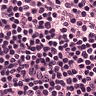
Metastatic tissue present: no